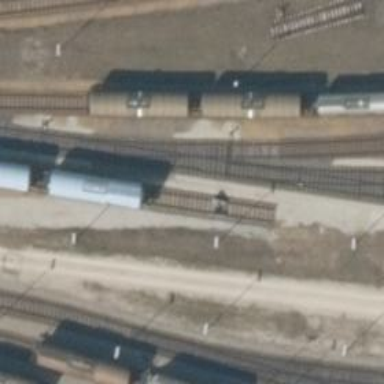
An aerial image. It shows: Railway yard in service.